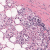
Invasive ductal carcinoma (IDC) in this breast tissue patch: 0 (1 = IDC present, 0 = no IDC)